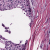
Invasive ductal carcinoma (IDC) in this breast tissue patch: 0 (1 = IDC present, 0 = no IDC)